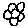
Label: flower